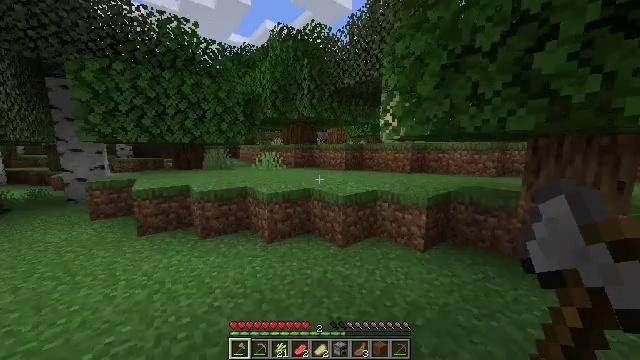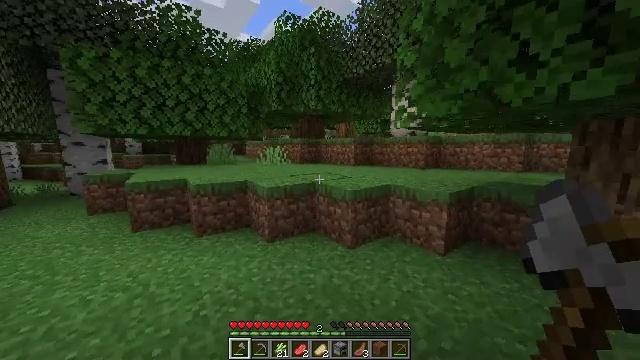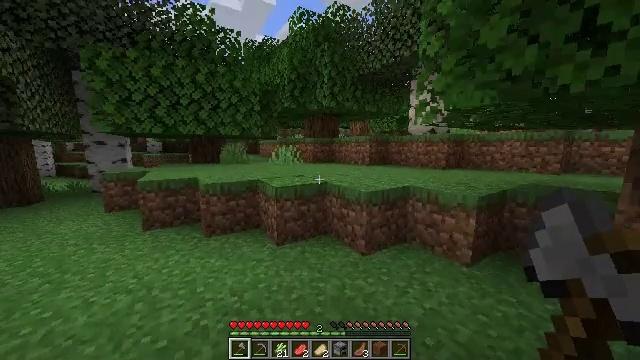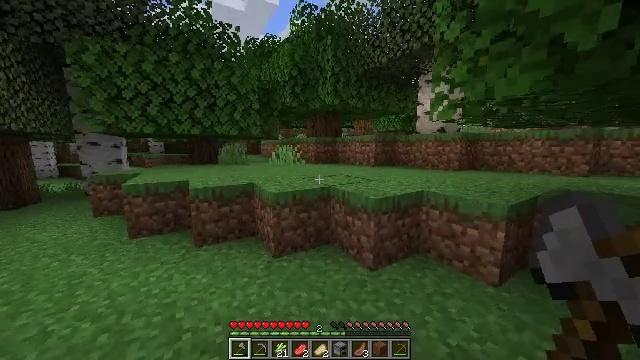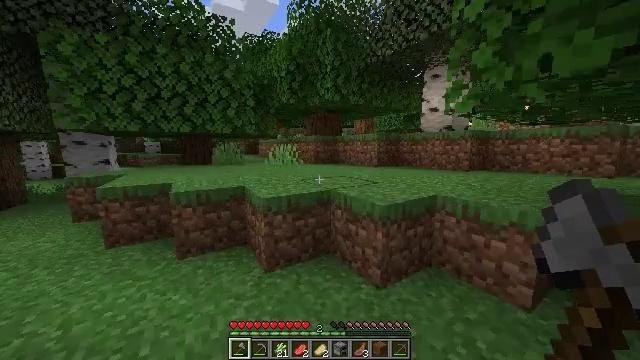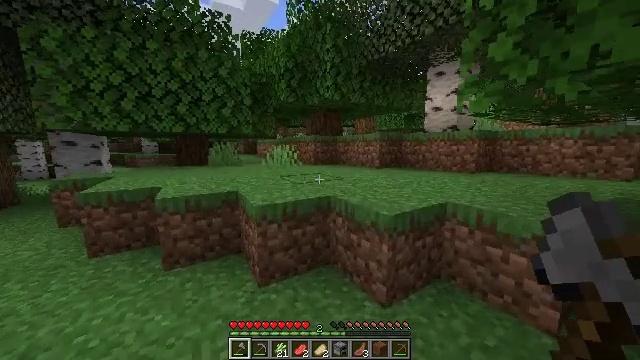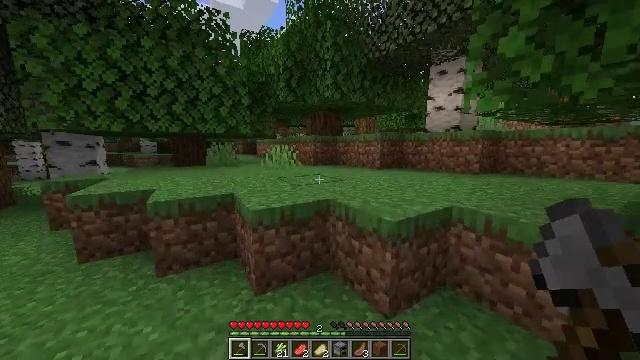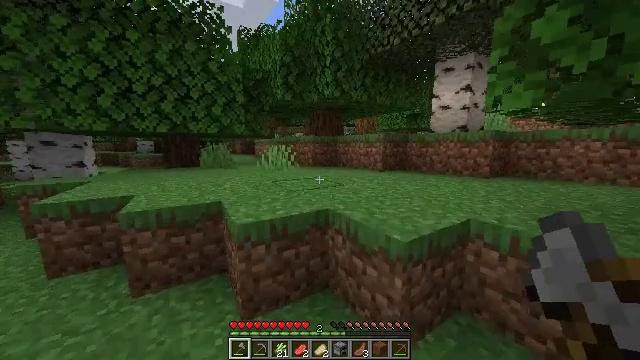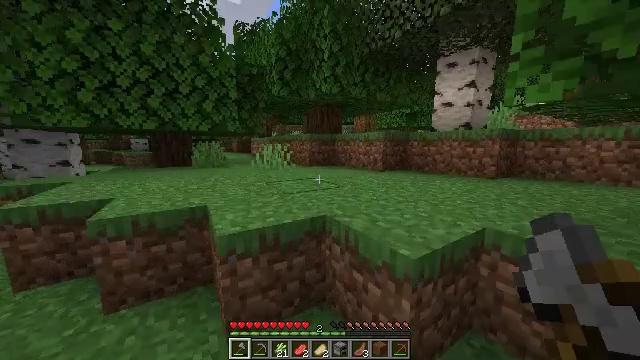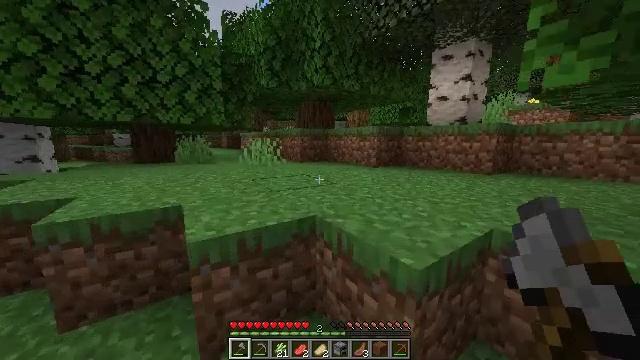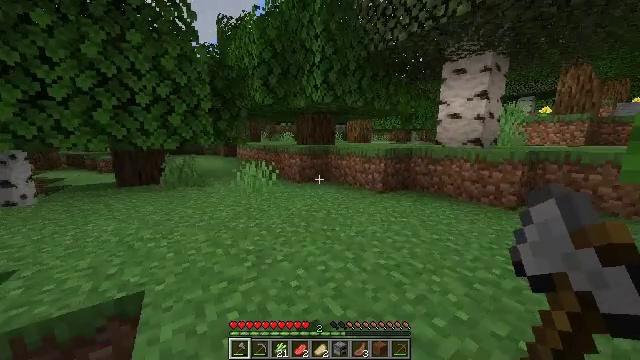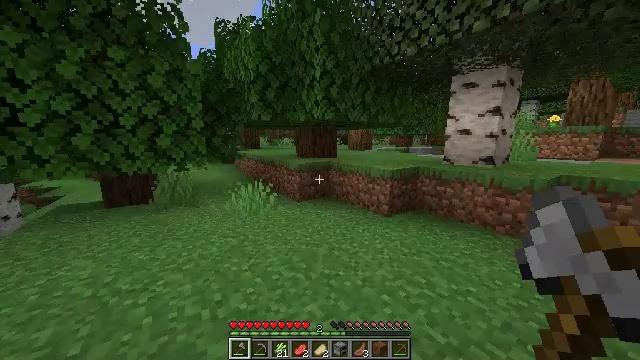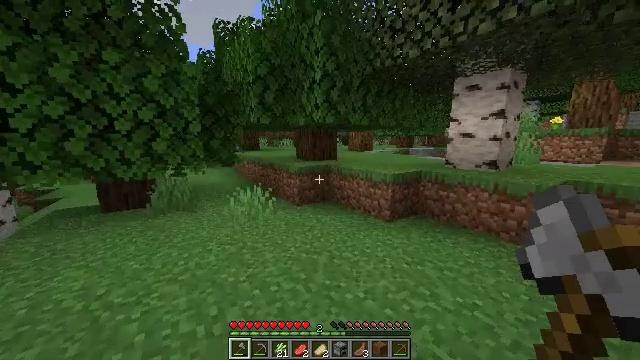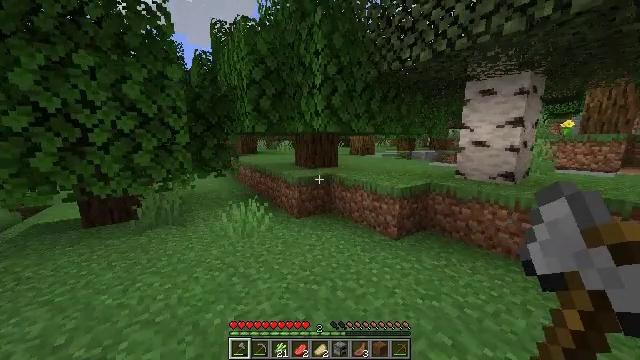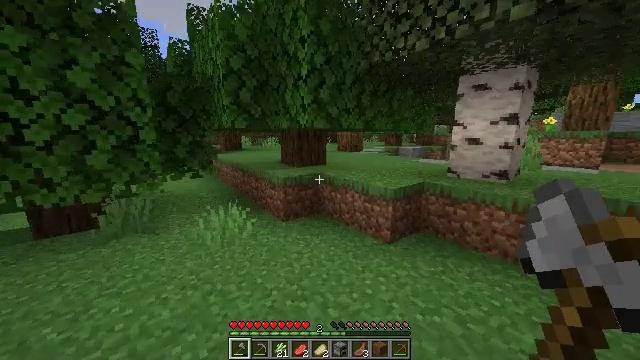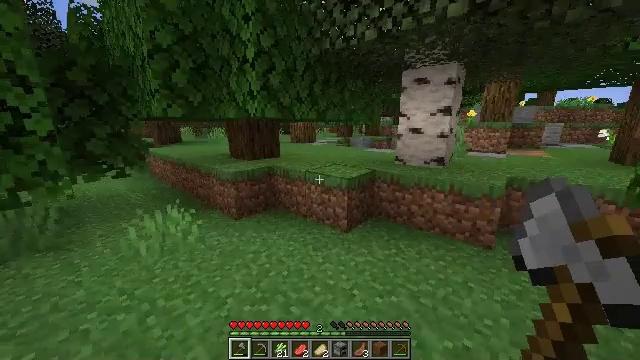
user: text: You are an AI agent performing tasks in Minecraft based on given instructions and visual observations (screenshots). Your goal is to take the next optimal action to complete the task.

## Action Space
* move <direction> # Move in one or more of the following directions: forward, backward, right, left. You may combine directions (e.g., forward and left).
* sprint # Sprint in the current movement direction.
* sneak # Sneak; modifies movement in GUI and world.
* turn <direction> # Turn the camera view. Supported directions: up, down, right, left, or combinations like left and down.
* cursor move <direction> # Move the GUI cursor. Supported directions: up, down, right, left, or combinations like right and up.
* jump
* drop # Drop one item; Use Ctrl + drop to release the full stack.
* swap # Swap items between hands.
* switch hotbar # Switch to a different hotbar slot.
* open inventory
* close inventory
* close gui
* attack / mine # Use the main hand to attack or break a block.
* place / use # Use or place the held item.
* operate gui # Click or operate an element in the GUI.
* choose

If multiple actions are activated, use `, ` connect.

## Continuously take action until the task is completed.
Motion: motion action
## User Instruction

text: Mine the brown mushroom from the ground.
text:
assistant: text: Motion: move forward, sprint, turn left
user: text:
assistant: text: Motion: move forward, sprint, turn left
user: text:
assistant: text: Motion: move forward, sprint
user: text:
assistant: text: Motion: move forward, sprint
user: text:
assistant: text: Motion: move forward, sprint
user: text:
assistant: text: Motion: move forward, sprint
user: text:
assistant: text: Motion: move forward, sprint
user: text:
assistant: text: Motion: move forward, sprint
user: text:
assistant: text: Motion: move forward, sprint, turn right and down, jump
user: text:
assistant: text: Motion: move forward, sprint, jump
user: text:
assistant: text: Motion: move forward, sprint, jump
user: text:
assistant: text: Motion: move forward, sprint, jump
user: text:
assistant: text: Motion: move forward, sprint, jump
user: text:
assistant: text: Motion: move forward, sprint, turn right and down, jump
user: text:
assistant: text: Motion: move forward, sprint, turn right and down
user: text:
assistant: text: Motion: move forward, sprint, turn right
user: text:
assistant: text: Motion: move forward, sprint, turn right
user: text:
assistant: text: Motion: move forward, sprint, turn right
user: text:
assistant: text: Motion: move forward, sprint
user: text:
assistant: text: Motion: move forward, sprint
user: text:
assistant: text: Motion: move forward, sprint, jump
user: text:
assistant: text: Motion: move forward, sprint, jump
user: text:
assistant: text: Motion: move forward, sprint, jump
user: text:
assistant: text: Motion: move forward, sprint
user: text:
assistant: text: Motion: move forward, sprint
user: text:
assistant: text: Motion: move forward, sprint, turn right and down
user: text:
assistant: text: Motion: move forward and move right, sprint
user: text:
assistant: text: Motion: move forward and move right, sprint
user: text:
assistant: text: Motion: move forward and move right, sprint
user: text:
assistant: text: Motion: move forward and move right, sprint